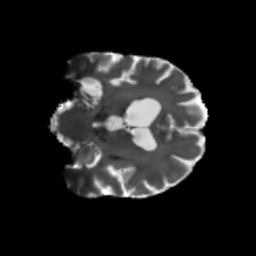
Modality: T2w
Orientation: coronal
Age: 75
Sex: male
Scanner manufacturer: siemens
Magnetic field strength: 3 T
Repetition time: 5.25 s
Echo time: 0.08 s